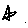
Label: star